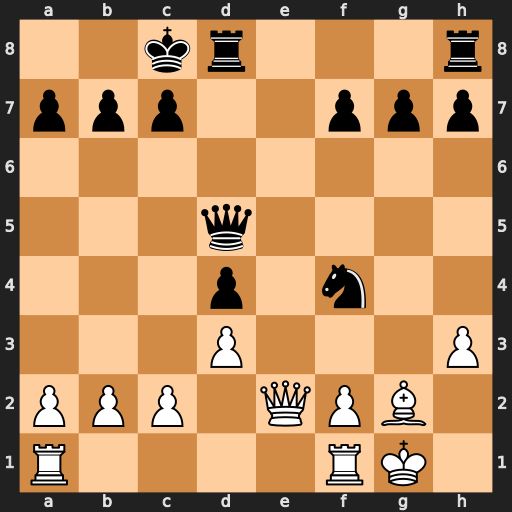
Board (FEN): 2kr3r/ppp2ppp/8/3q4/3p1n2/3P3P/PPP1QPB1/R4RK1
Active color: w
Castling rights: -
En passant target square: -
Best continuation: Qg4+ Qd7 Qxf4